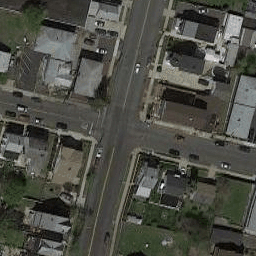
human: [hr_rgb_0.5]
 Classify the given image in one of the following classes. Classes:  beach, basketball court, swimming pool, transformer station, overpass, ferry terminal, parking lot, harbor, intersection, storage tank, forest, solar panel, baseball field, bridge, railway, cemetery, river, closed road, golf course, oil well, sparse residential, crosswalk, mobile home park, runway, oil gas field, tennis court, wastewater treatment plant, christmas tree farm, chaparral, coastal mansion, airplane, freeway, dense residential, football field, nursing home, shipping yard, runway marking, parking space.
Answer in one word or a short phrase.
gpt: intersection